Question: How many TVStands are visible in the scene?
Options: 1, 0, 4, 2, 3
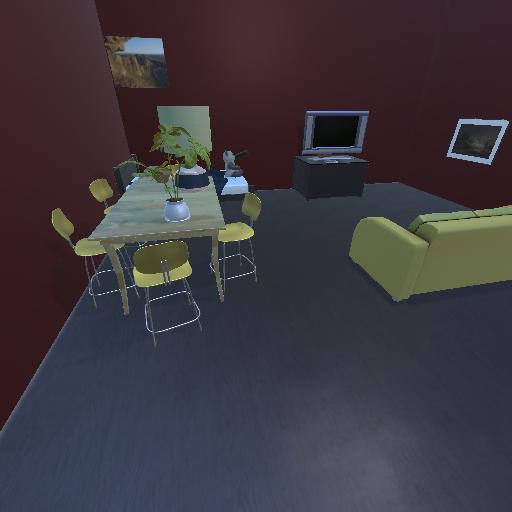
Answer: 1